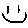
Label: smiley face